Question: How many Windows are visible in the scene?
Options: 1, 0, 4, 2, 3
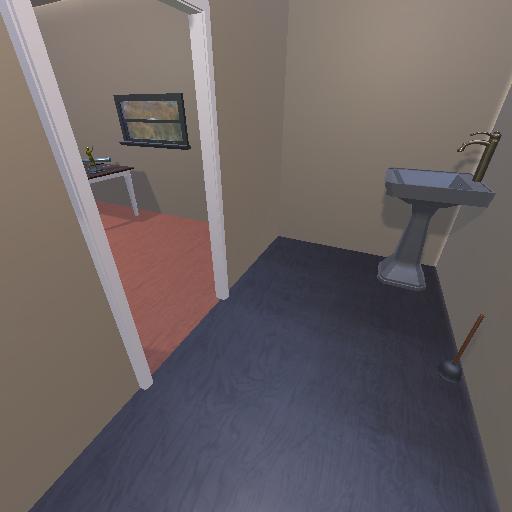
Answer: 1